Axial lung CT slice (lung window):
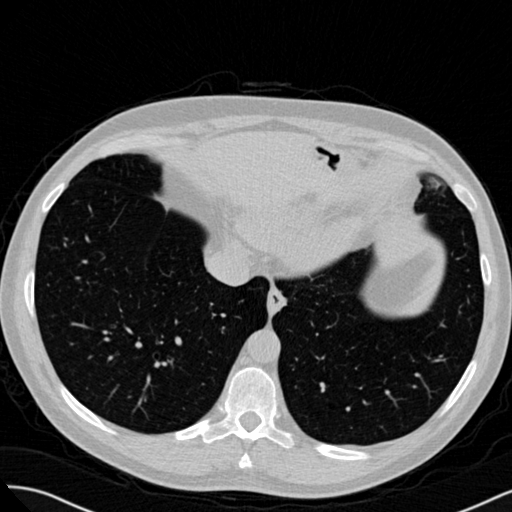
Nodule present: no